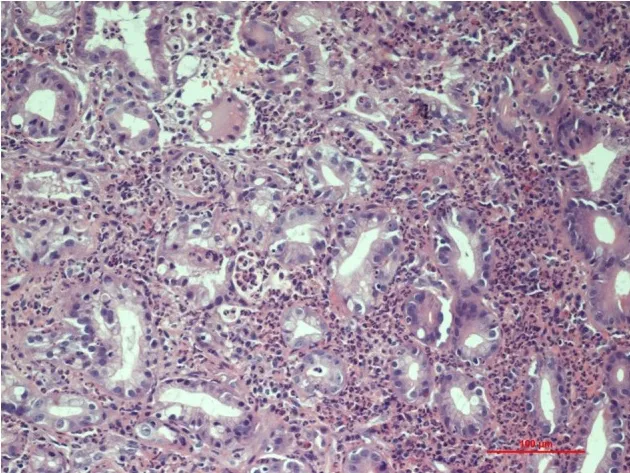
Histopathology of gastric mucosa showing active inflammation (Hematoxylin and Eosin staining, 20x magnification).
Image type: pathology (h&e)